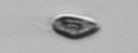
Label: Cryptophyta